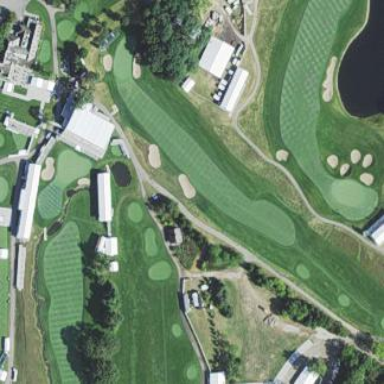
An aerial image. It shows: Grassy area designated as golf fairway.